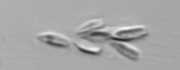
Label: Dinobryon